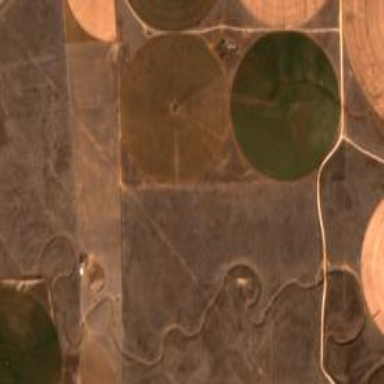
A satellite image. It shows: Farmland with pivot irrigation system.